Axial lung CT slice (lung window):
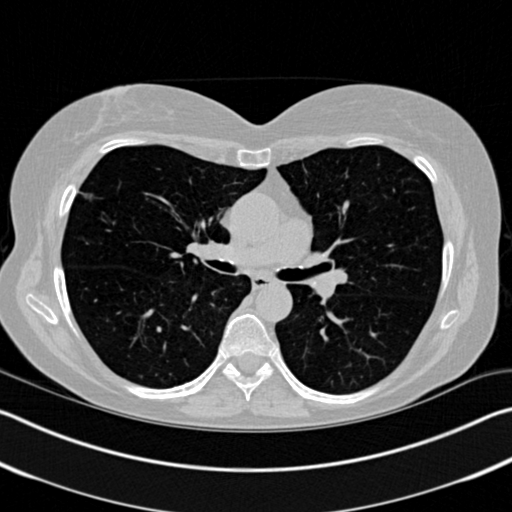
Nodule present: no